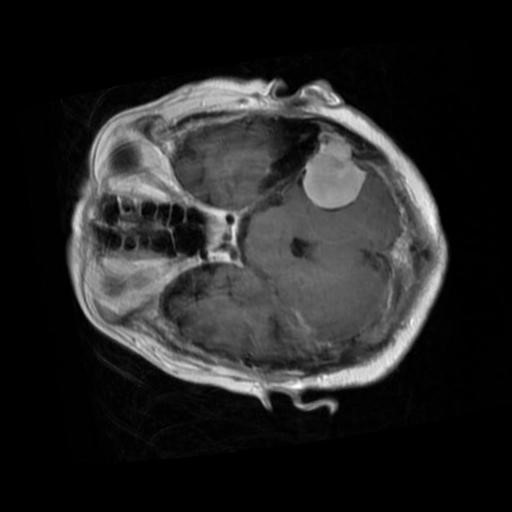
Label: brain_menin